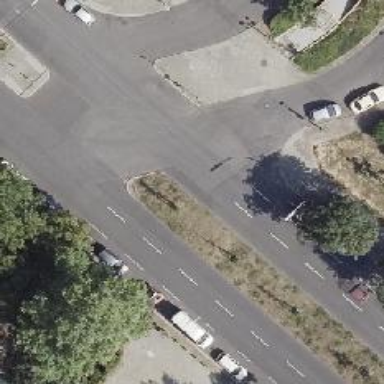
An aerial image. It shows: Residential road with asphalt surface. It is dual carriageway without sidewalks.